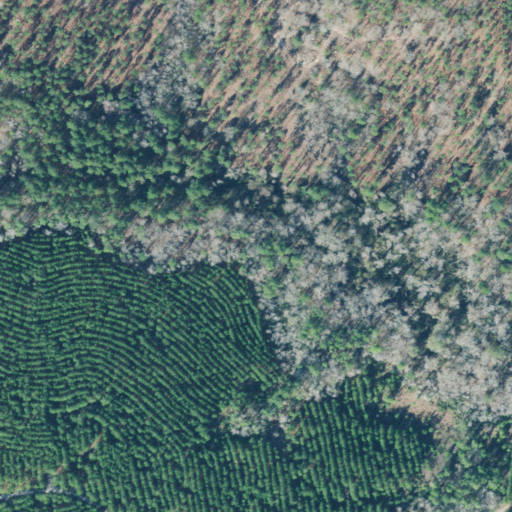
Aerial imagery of mountain in Georgia named High Rock containing evergreen forest, woody wetlands, mixed forest, and cultivated crops